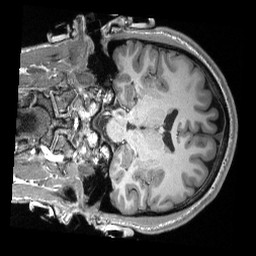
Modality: T1w
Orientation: coronal
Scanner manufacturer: siemens
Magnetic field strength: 3 T
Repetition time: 2.3 s
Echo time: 0.00308 s